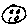
Label: moon